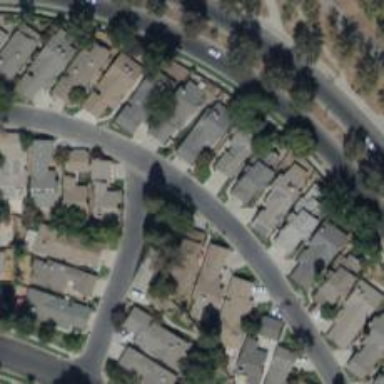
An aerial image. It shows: Residential road.